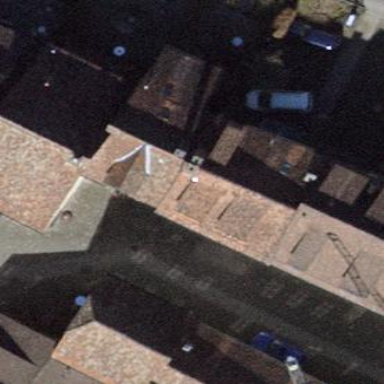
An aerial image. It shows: Yellow house with gabled roof.